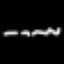
Label: squiggle